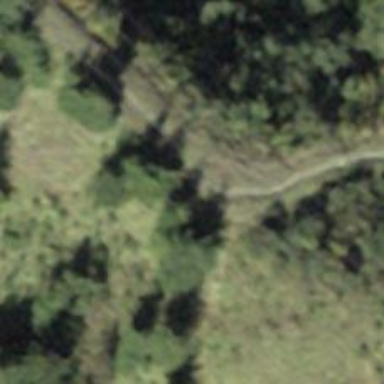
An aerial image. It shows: Path.